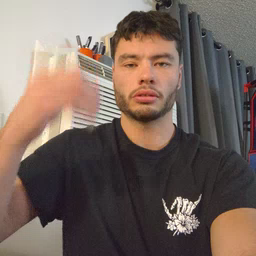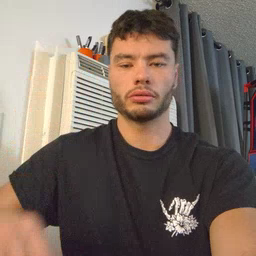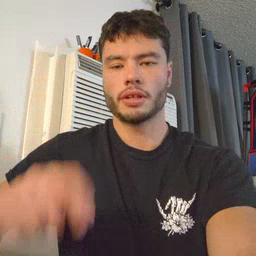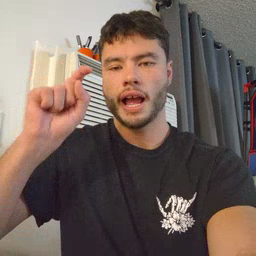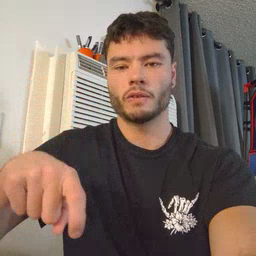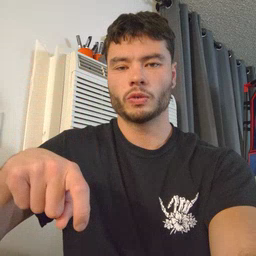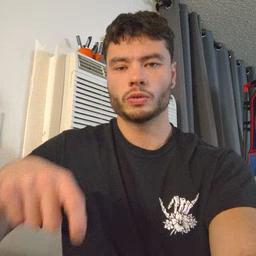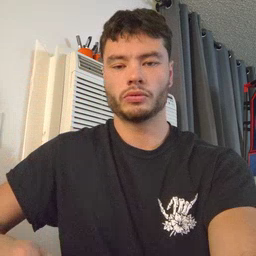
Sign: haveto